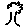
Label: tree